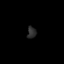
Tissue: skin
Cell type: Epithelial cells
Senescence score: 0.9121
Nuclear area (px): 101
Mean DAPI intensity: 43.604